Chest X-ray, PA view. Patient: 70 years old, sex F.
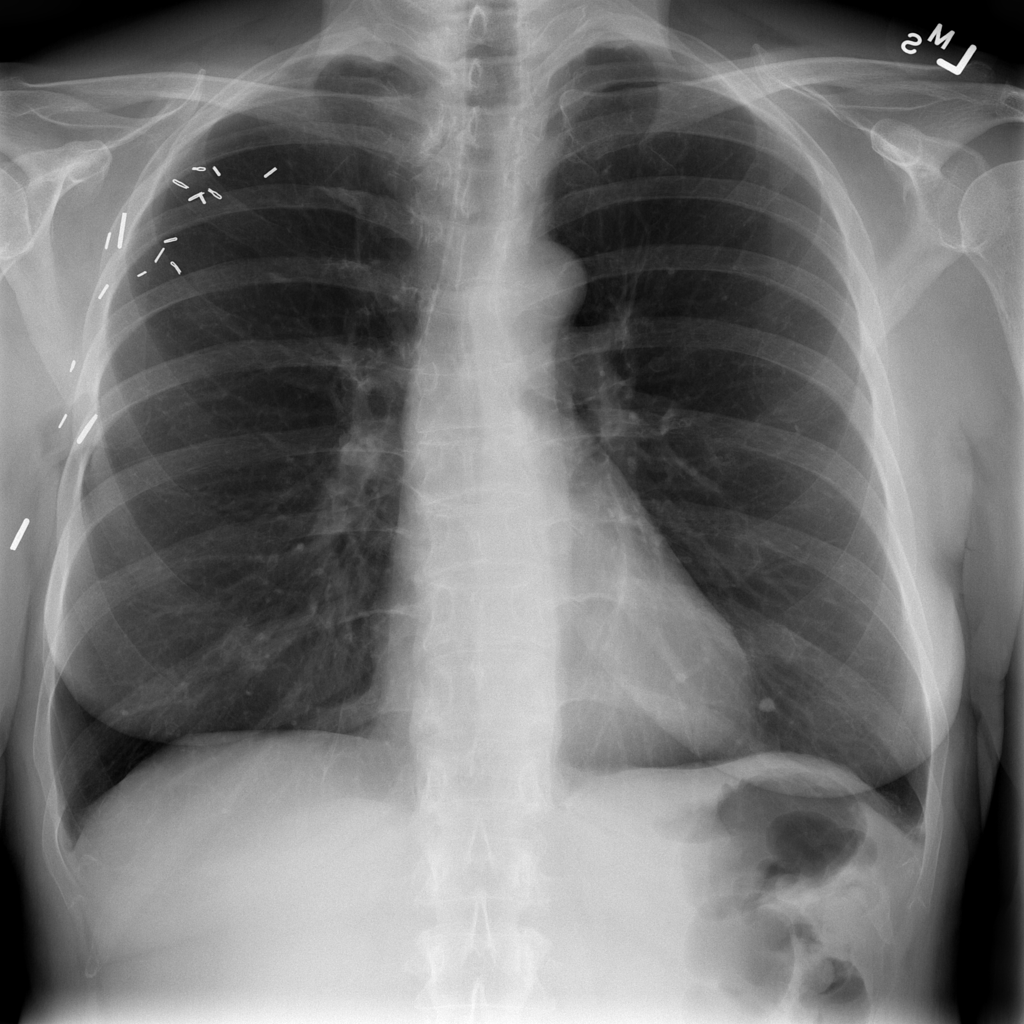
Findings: Nodule